Interaction volume radius: 5 \u00c5
Interaction volume height: 25 \u00c5
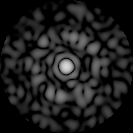
Disorder parameter: 0.8083